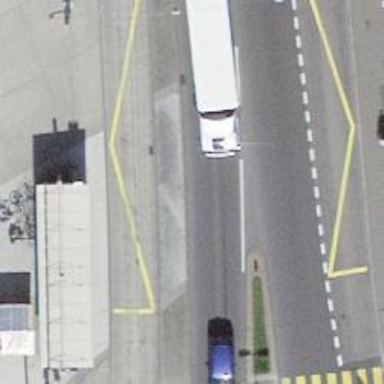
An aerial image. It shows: Trolleybus stop position for public transport.